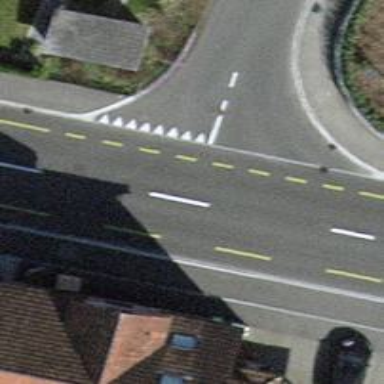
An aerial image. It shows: Road with "give way" sign.